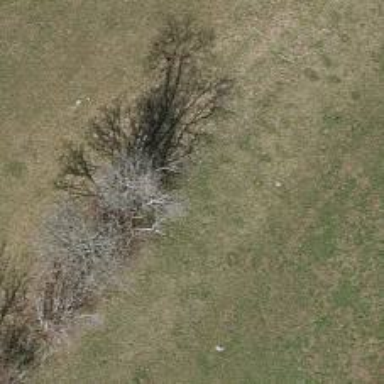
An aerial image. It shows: Row of trees in natural setting.